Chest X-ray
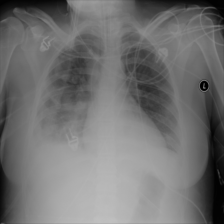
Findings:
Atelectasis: negative
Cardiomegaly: negative
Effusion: positive
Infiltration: negative
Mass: negative
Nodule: negative
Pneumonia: negative
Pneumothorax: negative
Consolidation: negative
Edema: negative
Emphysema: negative
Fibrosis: negative
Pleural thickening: negative
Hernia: negative